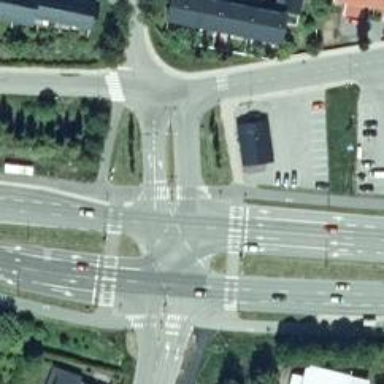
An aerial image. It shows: Crossing on asphalt cycleway.